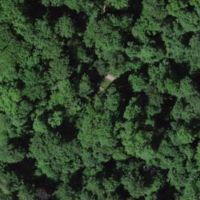
EUNIS habitat code: 53
Species observed at this site:
Misumena vatia